Interaction volume radius: 5 \u00c5
Interaction volume height: 15 \u00c5
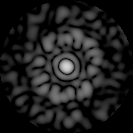
Disorder parameter: 0.8599